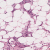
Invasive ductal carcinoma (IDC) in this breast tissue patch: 1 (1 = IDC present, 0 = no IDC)